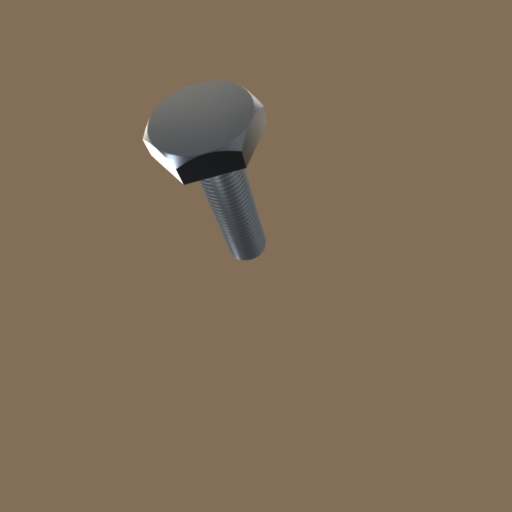
Label: bolt